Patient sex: M
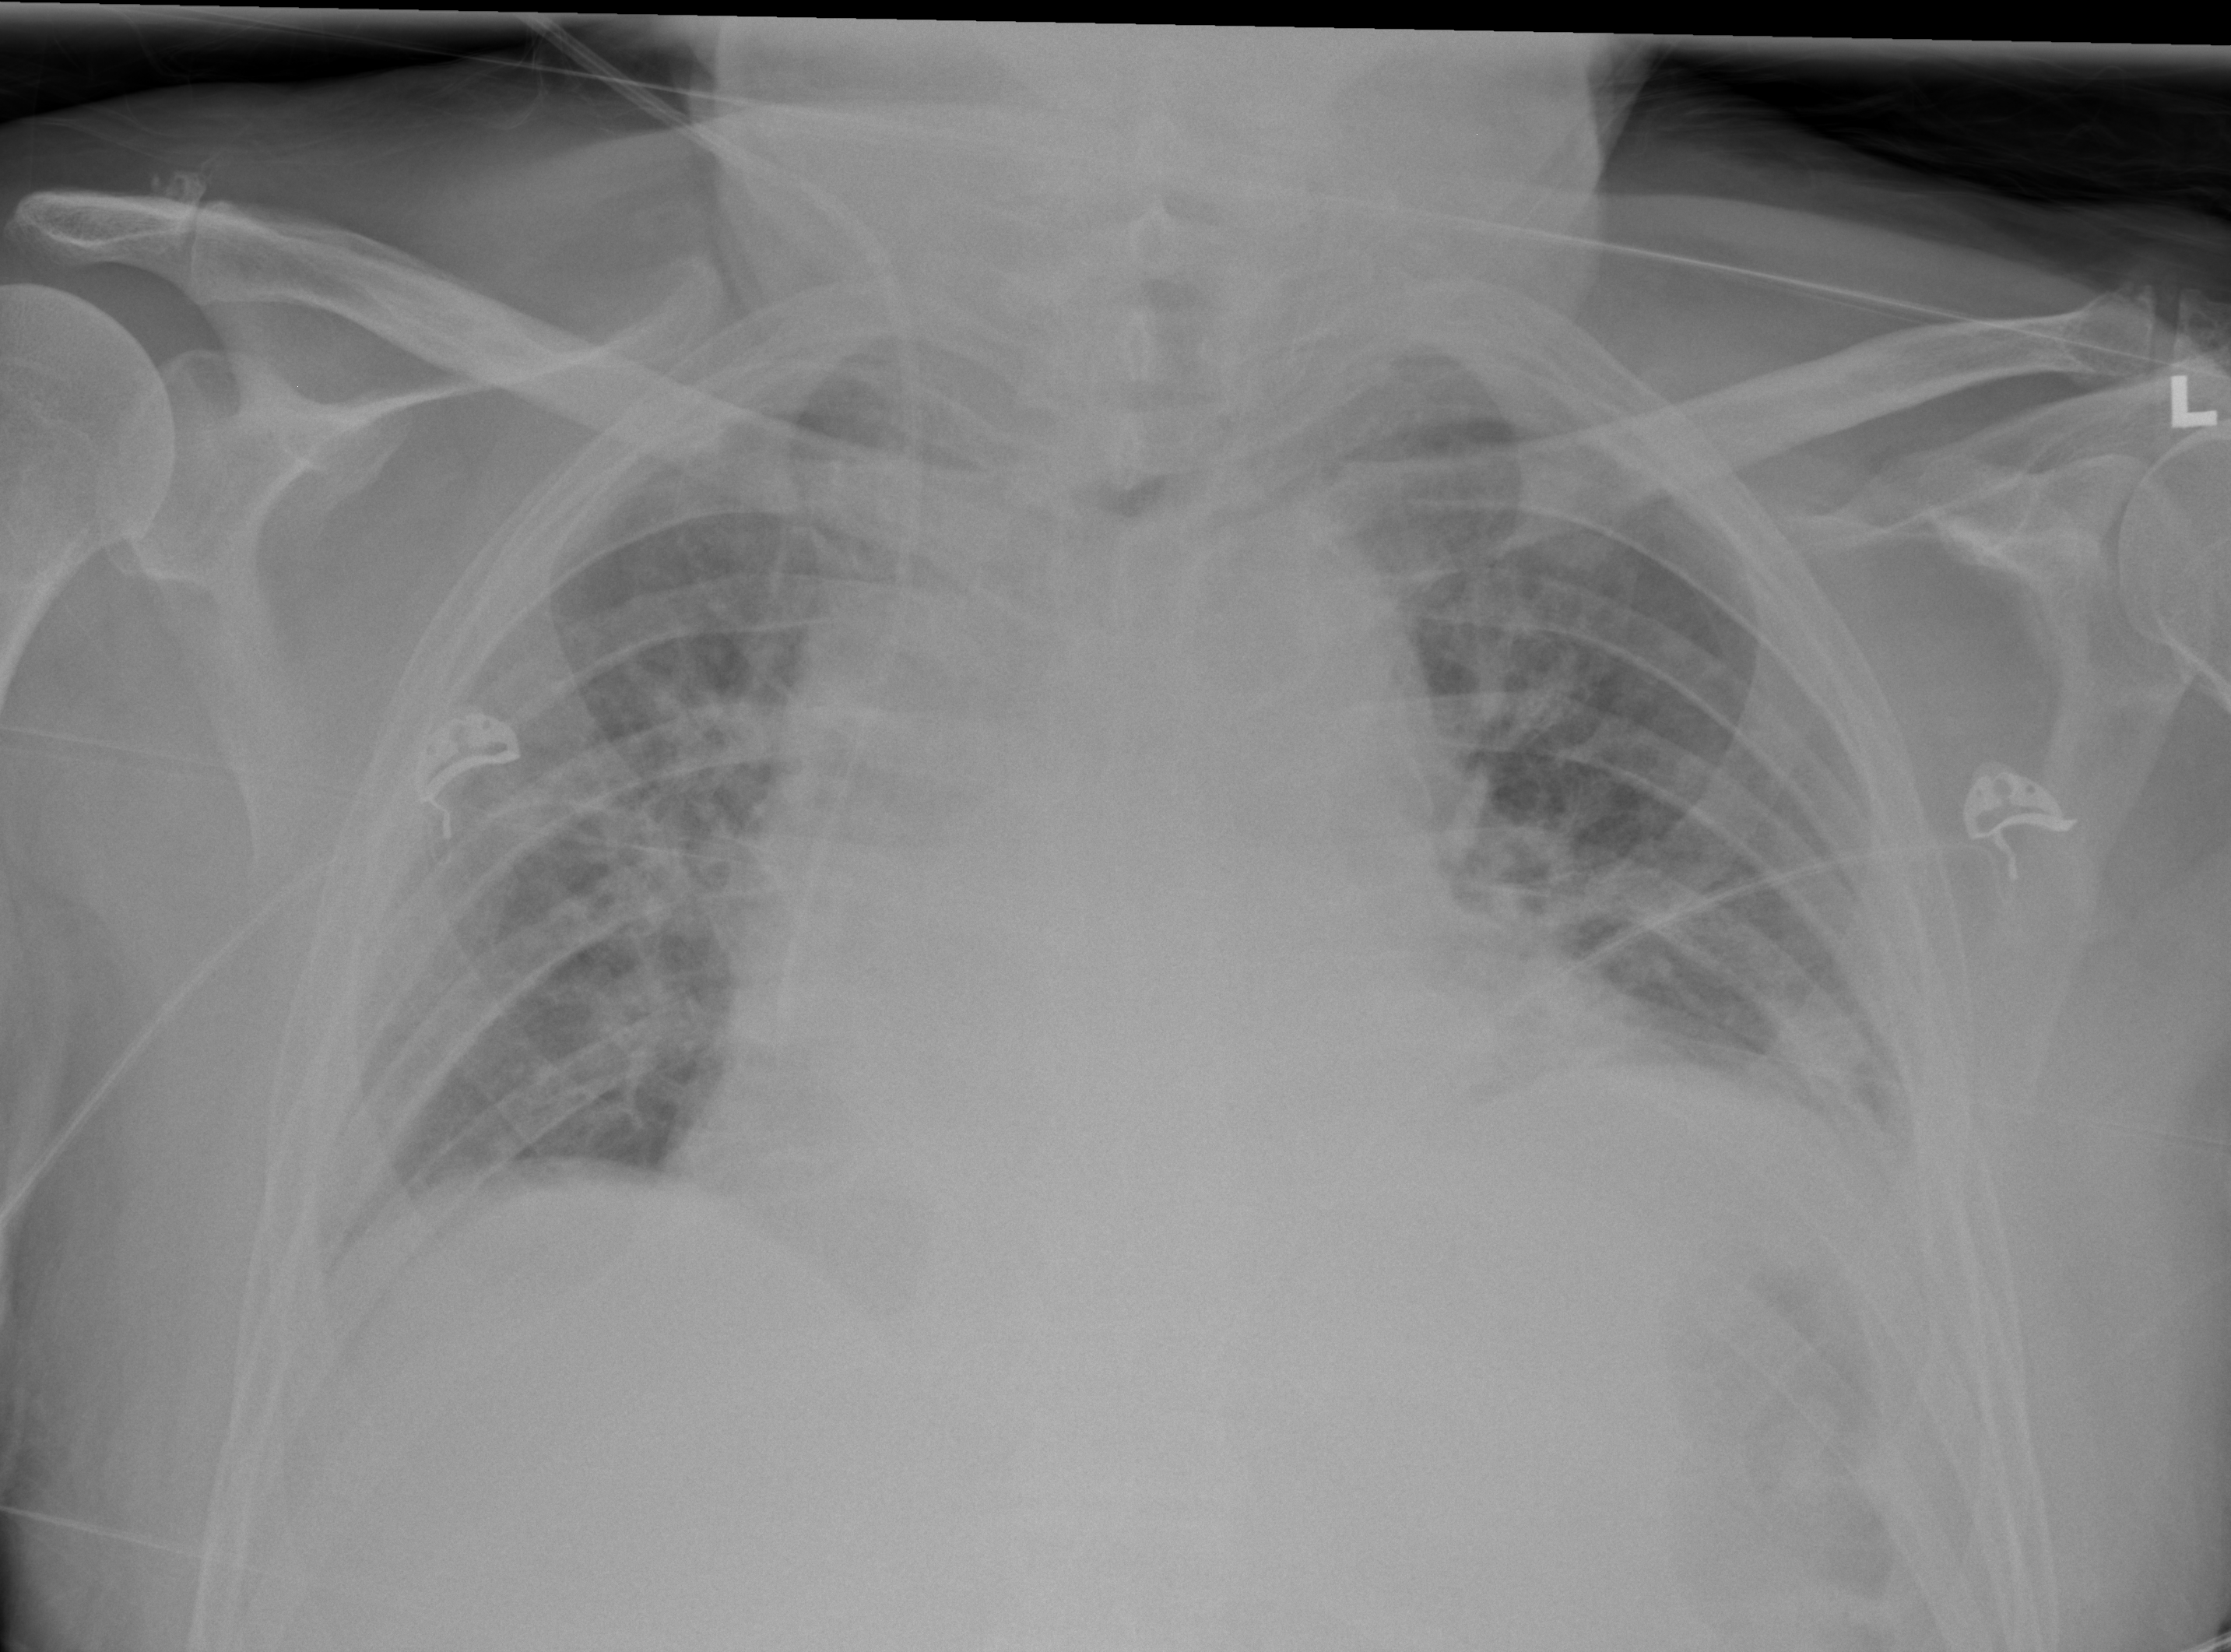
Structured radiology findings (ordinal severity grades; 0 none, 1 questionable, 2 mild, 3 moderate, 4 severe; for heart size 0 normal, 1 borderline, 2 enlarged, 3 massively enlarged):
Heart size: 2
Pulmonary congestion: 2
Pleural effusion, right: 0
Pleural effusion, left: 1
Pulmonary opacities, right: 2
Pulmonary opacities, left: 2
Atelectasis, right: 2
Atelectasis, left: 2